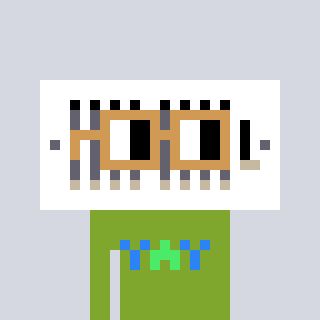
a pixel art character with square brown glasses, a vent-shaped head and a slimegreen-colored body on a cool background